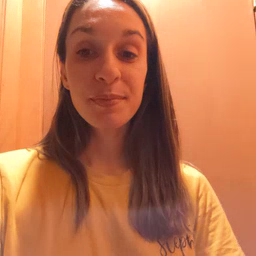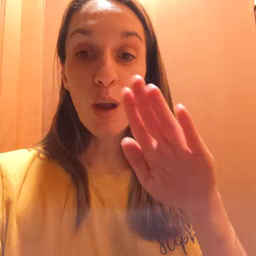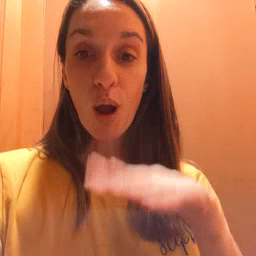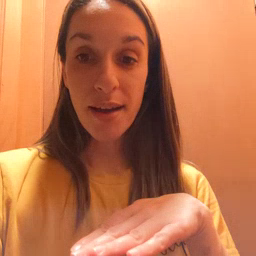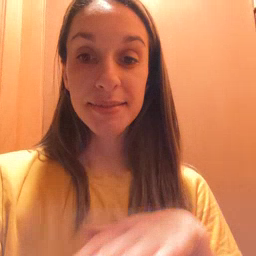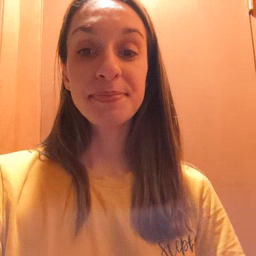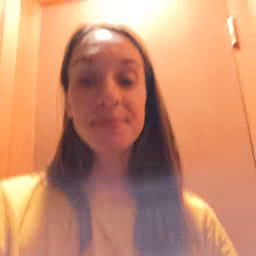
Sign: on